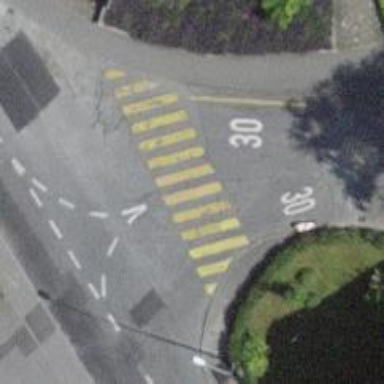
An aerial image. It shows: Uncontrolled zebra crossing with zebra markings.